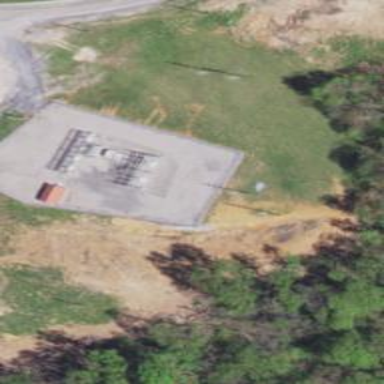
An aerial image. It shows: Power substation.